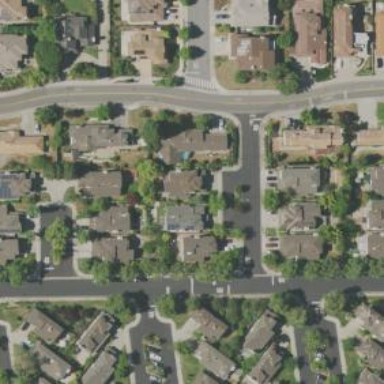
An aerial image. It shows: Residential road with separate sidewalk.